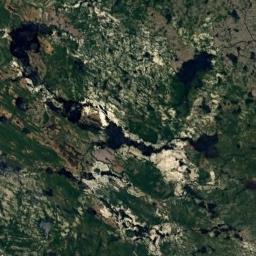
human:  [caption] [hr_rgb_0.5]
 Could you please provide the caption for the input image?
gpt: Many waters of different sizes are surrounded by wetlands .

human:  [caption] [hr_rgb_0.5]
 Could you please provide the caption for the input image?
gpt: There are several small islands in the waters of this wetland .

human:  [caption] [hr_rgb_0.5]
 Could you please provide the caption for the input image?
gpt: The wetland consists of bare land, Green plants, Dry plants and water .

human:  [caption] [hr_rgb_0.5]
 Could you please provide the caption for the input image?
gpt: There is a large land mixed with green and brown in the river in a wetland .

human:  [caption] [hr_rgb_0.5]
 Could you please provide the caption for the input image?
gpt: There are many green areas and some water areas on the wetland .